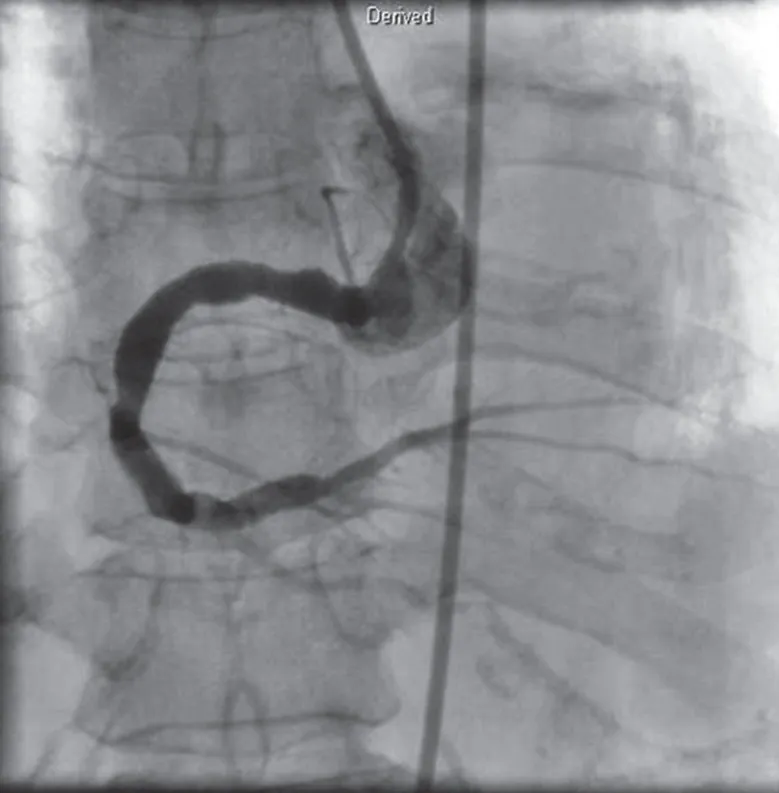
The follow-up CAG was performed on the 15th day after admission and revealed resolution of the thrombi in the RCA, with improved distal flow.
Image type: radiology (x_ray)